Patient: sex F, age 51
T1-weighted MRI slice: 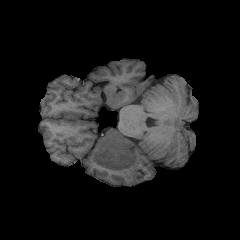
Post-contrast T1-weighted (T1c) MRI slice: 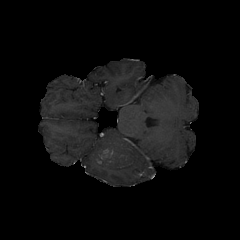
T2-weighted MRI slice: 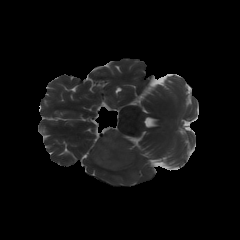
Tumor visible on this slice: yes
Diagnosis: Glioblastoma, IDH-wildtype
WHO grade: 4